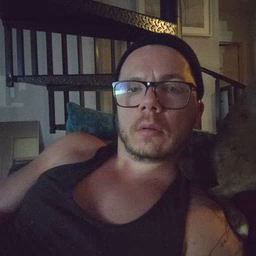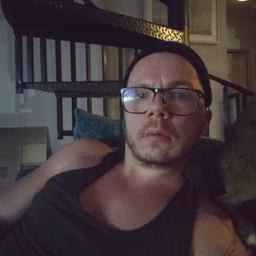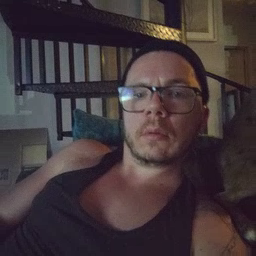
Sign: on